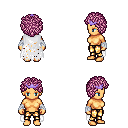
a pixel art fantasy rpg character, female body template, human, tanned skin, white tattered cape, gold greaves, pink curly afro hairstyle, purple tiara, white cloth bandages, four views (front, back, left, right), 2x2 character sprite sheet, small pixel art, hard edges, no anti-aliasing